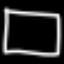
Label: square